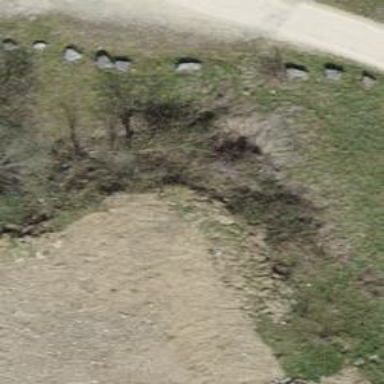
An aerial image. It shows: Embankment has been constructed as man-made feature.